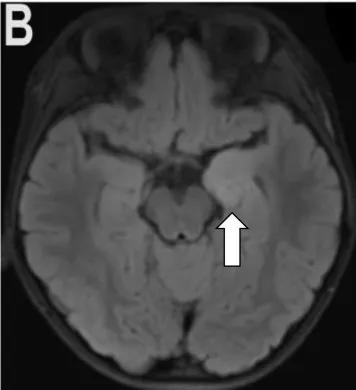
(B) showing the new inflammatory lesion on the left hippocampal. In addition, it demonstrates that the original right hippocampal signal was decreased with compared to the old film.
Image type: radiology (mri)